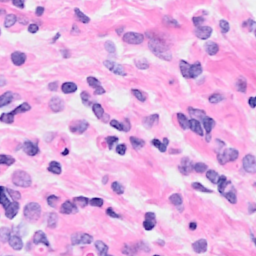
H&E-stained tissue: Breast